Question: Three (out of 8 or so) of the parameters in an object have an underscore at the beginning of their name. The underscores aren't in my json object and I can't decipher why Firebug would add them in. The same properties are listed later in the object but without the underscores. I'm sure it's trivial but I'm curious to know.
Here's a screenshot:

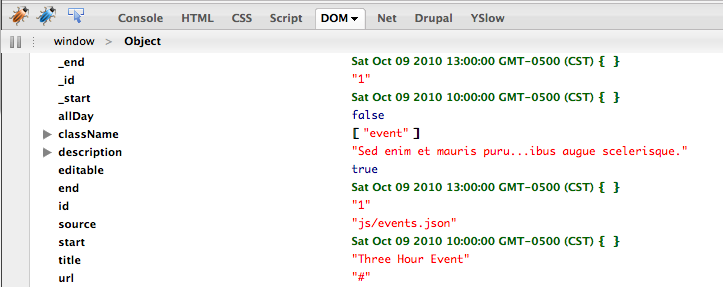
Answer: Firebug does not add underscores to variables. These underscores are already there.